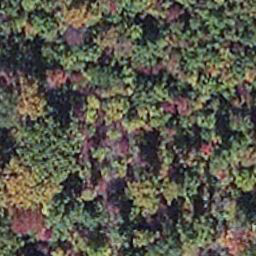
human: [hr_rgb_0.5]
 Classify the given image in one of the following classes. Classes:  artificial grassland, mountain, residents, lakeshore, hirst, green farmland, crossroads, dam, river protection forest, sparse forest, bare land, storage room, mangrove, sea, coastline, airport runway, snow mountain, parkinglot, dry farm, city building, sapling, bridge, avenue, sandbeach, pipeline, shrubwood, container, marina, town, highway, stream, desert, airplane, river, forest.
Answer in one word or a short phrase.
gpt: mangrove